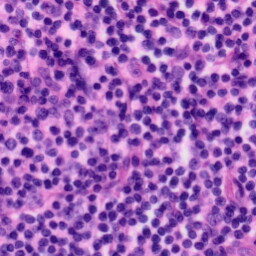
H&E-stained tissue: Tonsil